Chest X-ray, PA view. Patient: 59 years old, sex F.
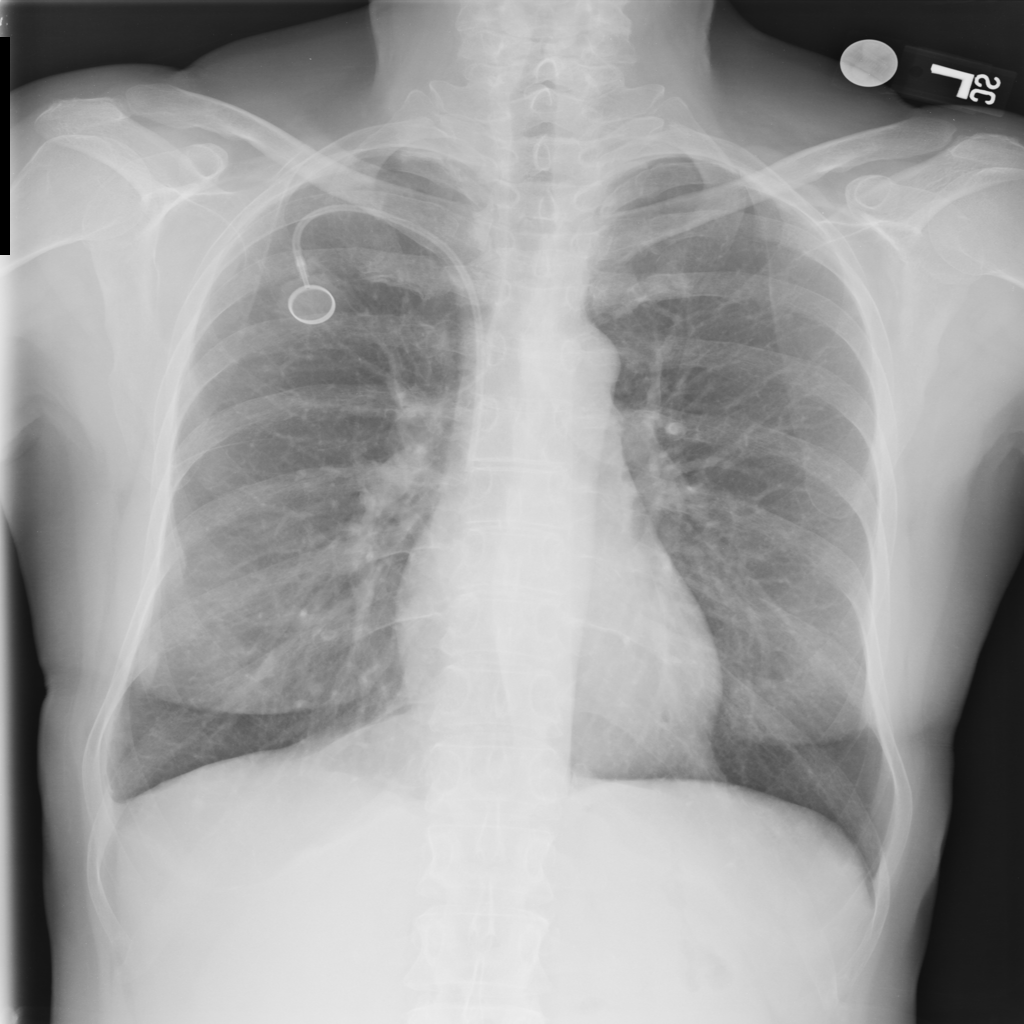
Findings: No Finding